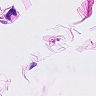
Metastatic tissue present: no